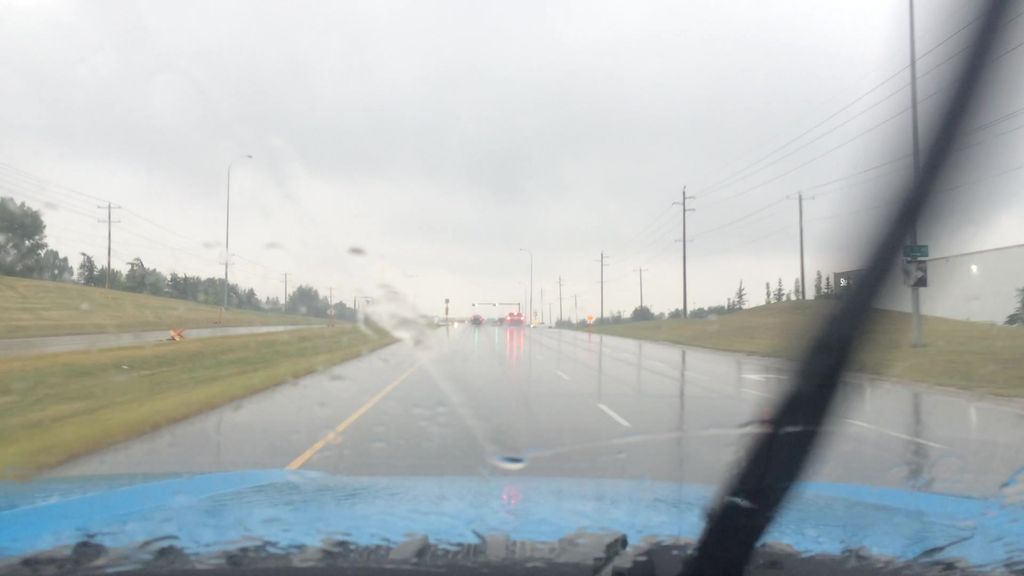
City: calgary